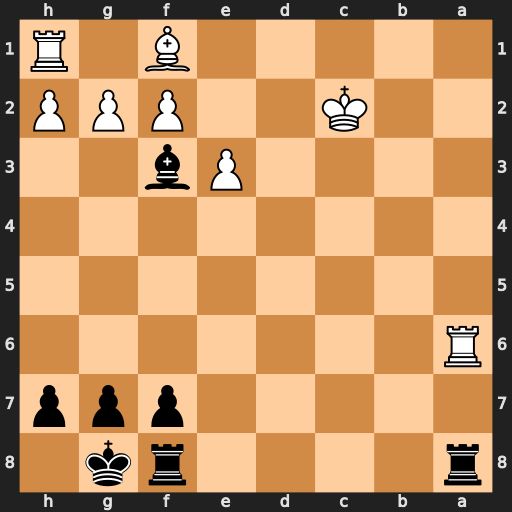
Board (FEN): r4rk1/5ppp/R7/8/8/4Pb2/2K2PPP/5B1R
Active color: b
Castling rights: -
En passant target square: -
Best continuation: Rfc8+ Kd2 Rd8+